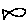
Label: fish